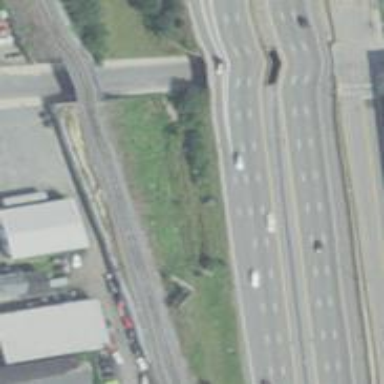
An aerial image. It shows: Asphalt motorway link.